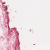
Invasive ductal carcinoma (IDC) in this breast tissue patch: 0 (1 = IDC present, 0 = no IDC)